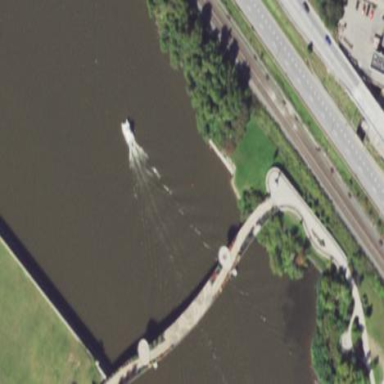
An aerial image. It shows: Man-made bridge.